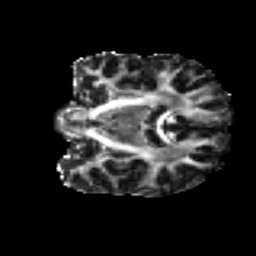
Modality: FA
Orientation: coronal
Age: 26
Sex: female
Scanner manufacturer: ge
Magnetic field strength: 3 T
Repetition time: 7.8 s
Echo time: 0.0607 s